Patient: sex F, age 72
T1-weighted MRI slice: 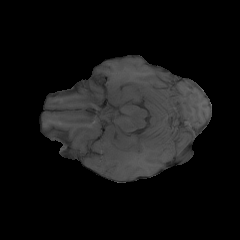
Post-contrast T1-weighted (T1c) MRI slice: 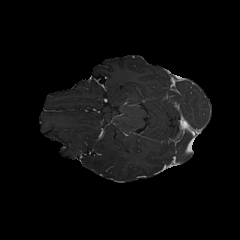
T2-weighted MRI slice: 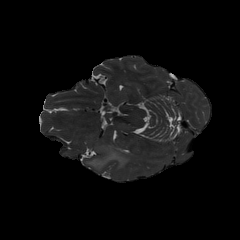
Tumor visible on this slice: yes
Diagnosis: Glioblastoma, IDH-wildtype
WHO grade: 4